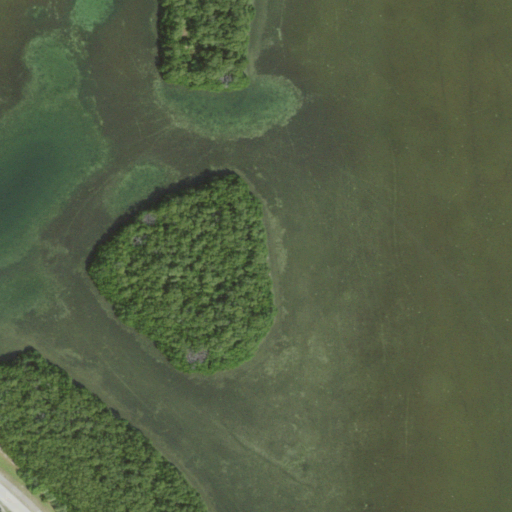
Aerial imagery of island in Florida named Listen Key containing open water, herbaceous wetlands, woody wetlands, and low intensity development